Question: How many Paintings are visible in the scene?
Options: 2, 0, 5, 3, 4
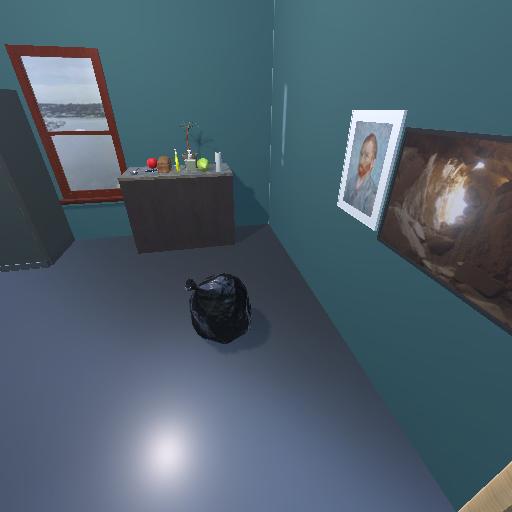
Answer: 2